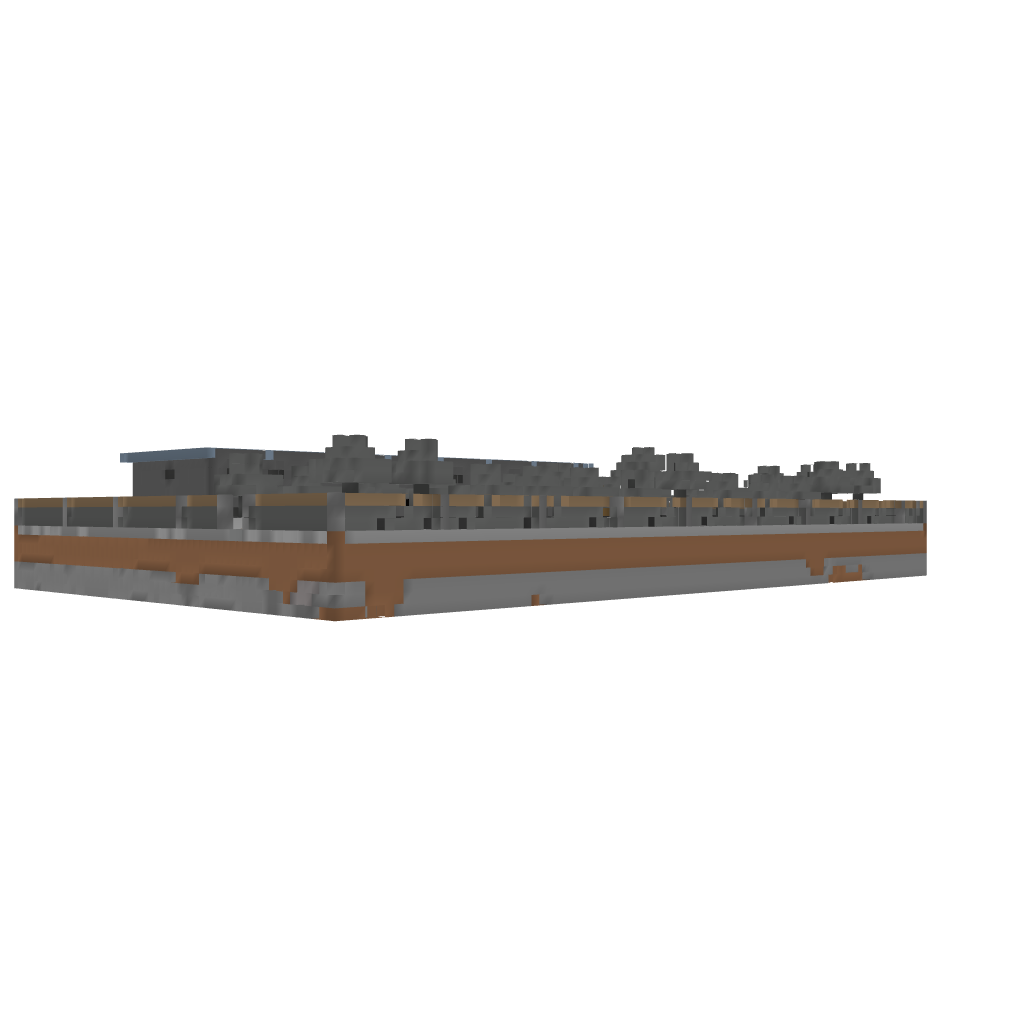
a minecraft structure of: The Prison